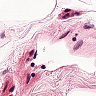
Metastatic tissue present: no